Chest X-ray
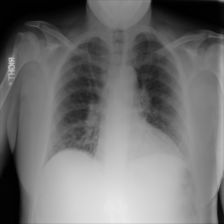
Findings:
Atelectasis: negative
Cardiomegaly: negative
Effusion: negative
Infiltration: negative
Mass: negative
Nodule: negative
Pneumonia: negative
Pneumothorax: negative
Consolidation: negative
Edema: negative
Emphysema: negative
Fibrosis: negative
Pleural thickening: negative
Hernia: negative